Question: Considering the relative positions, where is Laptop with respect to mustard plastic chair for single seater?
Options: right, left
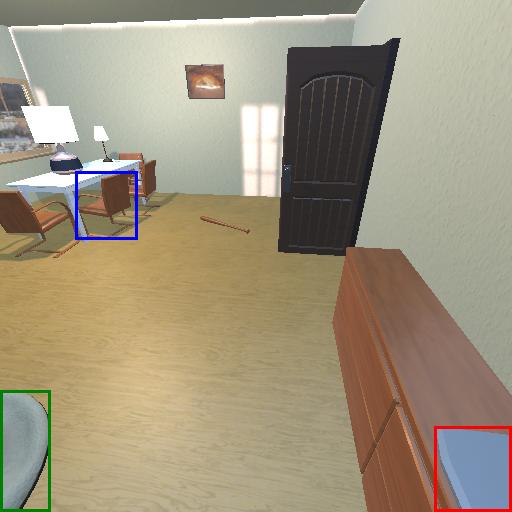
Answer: right